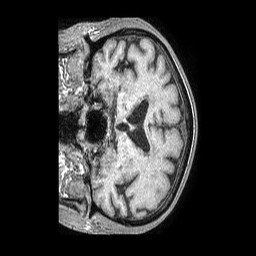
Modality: T1w
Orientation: coronal
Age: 76
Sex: male
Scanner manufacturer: philips
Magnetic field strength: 1.5 T
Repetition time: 0.00769 s
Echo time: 0.003583 s